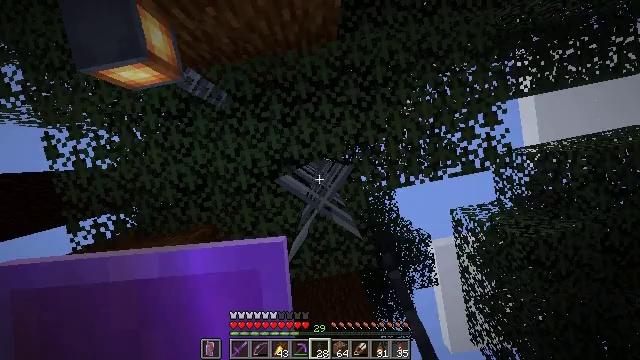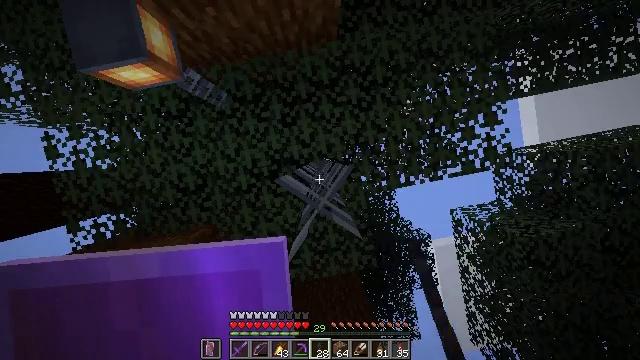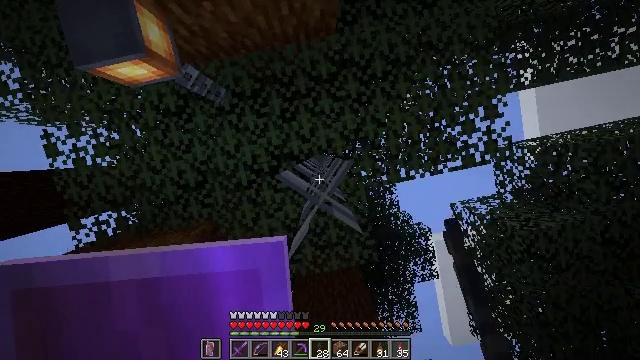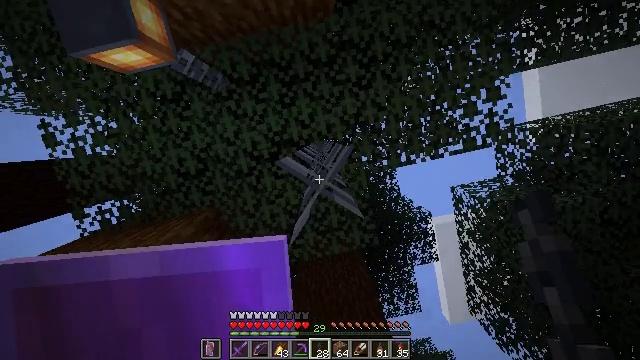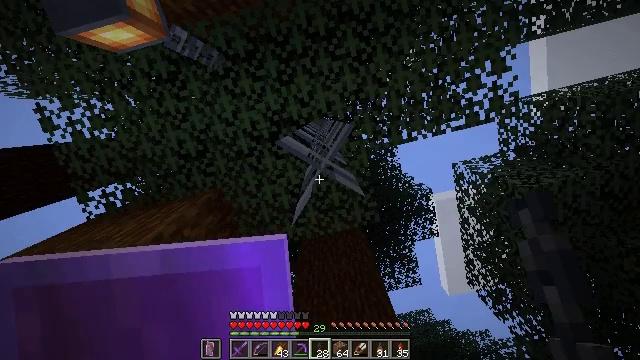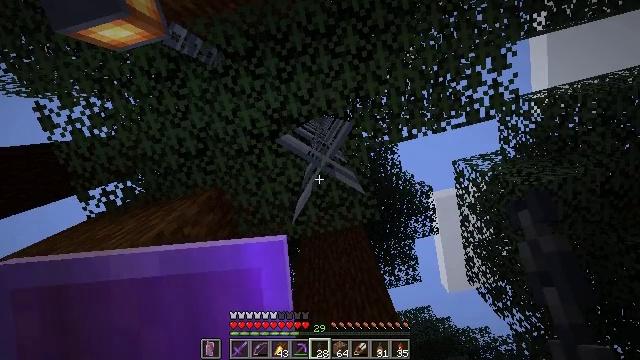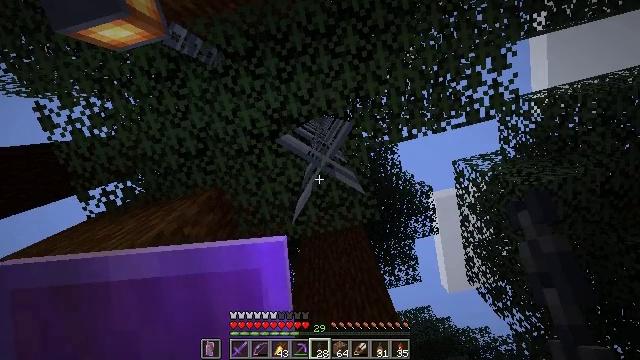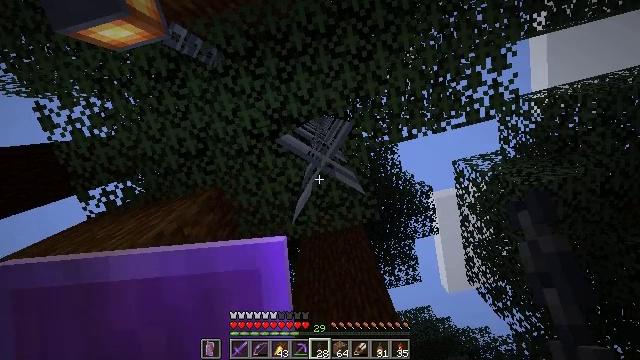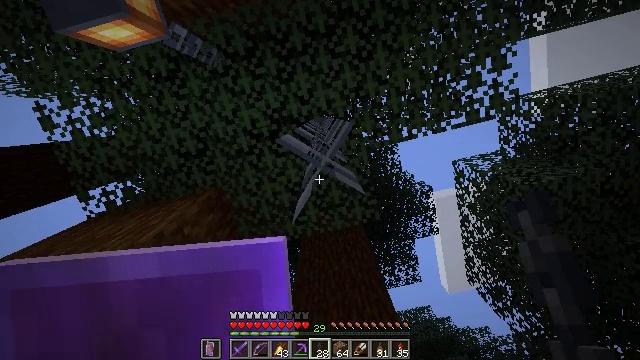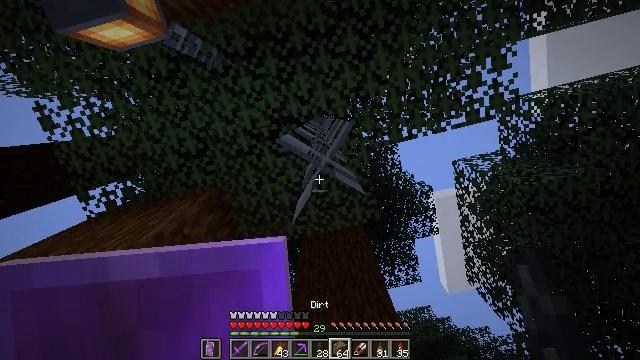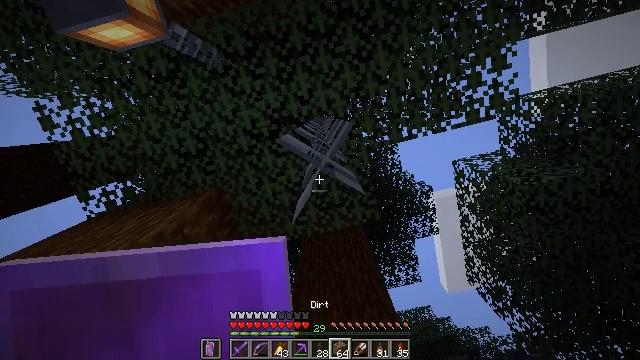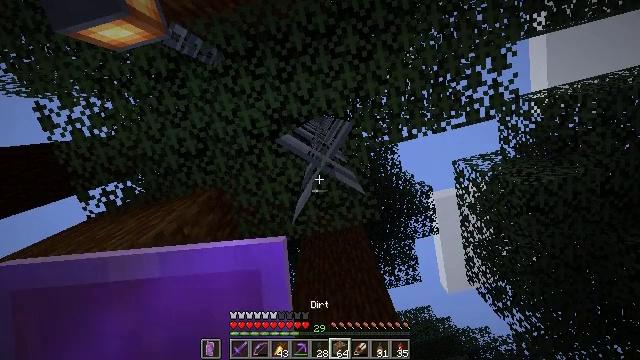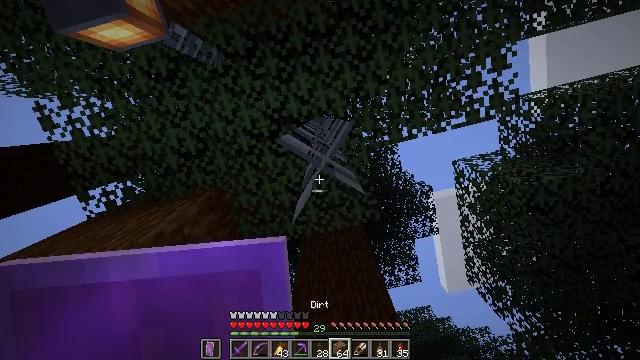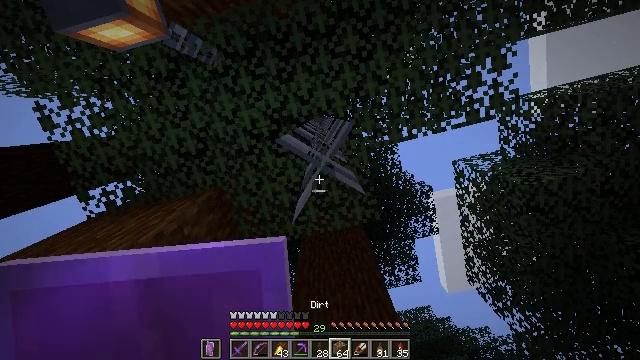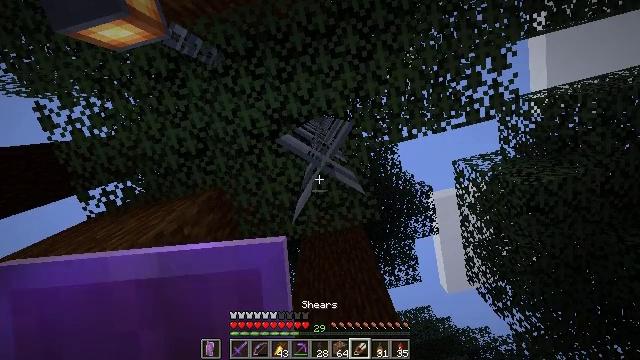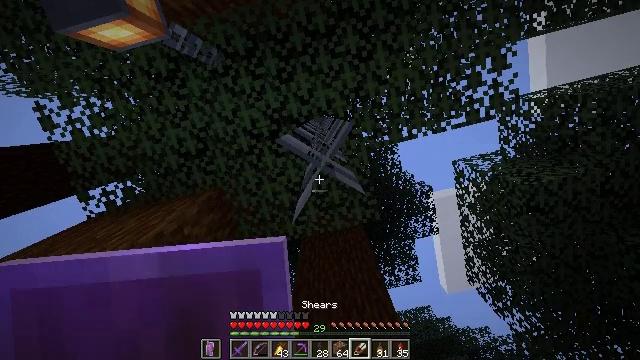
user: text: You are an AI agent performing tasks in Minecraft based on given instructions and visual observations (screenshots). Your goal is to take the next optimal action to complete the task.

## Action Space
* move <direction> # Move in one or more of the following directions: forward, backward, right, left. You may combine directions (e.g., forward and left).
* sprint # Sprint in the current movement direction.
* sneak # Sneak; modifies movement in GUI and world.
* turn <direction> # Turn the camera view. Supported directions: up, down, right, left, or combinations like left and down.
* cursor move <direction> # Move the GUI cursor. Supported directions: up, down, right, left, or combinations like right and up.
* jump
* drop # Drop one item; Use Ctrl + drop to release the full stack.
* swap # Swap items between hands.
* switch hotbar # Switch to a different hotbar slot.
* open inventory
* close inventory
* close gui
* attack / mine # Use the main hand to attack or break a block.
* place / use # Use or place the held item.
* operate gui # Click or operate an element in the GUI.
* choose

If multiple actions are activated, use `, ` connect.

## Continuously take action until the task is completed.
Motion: motion action
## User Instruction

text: Collect the chain into your inventory.
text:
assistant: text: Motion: no_op
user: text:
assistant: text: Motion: turn down
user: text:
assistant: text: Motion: turn down
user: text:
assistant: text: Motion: turn left and down
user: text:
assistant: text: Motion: no_op
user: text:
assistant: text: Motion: no_op
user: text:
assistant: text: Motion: no_op
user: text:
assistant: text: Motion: no_op
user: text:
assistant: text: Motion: no_op
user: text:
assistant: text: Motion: no_op
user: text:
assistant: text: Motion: no_op
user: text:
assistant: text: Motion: no_op
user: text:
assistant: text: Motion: no_op
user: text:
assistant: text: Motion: no_op
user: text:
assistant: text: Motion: no_op
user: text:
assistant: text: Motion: no_op
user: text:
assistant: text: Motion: no_op
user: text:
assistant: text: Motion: no_op
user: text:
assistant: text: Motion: no_op
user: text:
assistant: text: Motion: no_op
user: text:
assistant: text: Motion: no_op
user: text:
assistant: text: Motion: no_op
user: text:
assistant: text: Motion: no_op
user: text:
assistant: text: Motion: turn left
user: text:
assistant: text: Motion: turn left
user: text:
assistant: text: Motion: turn left and down
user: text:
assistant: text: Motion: move back, turn left and down
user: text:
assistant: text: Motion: move back, turn left and down
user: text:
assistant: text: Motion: move back
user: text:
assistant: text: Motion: move back and move right